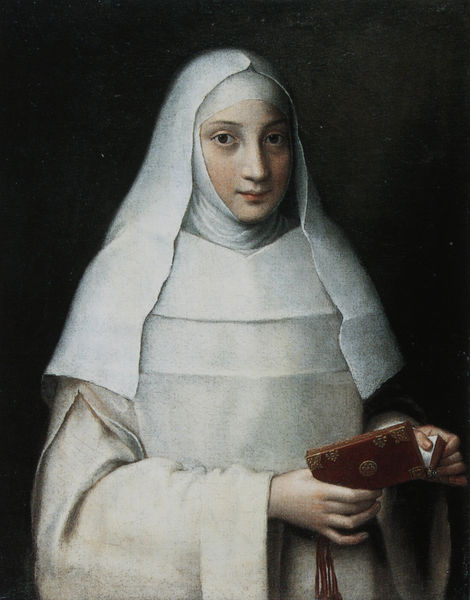
Titel: Porträt der Schwester der Künstlerin im Nonnengewand
Künstler: Sofonisba Anguissola
Standort: Southampton
Institution: Art Gallery
Schlagwörter: dunkel, gemälde, hand, kopf, körper, schatten, umhang, weiß, braun, brust, busen, finger, frau, grau, hell, hintergrund, kleid, kleider, licht, mund, nase, raum, schwarz, stirn, zimmer, blick, rose, rot, schleier, tuch, haube, hochformat, malerei, jung, kappe, wand, arm, arme, augen, band, bibel, falten, gesicht, kleidung, mensch, weit, ärmel, hals, hände, innenraum, portrait, porträt, schauen, kalt, auge, gewand, gold, kutte, stoff, stoffe, strick, tücher, mutter, person, augenbrauen, kinn, kontrast, lippe, lippen, rosa, rouge, schulter, schultern, kopfbedeckung, brüste, wangen, ruhe, ansicht, mauer, monochrom, ölgemälde, falte, kopftuch, grübchen, halstuch, pupillen, verzierung, faden, kordel, bauch, faltenwurf, oberkörper, wände, buch, glaube, kloster, groß, seite, nonne, beten, gebet, habit, novizin, schwester, rosig, pupille, einband, umschlag, tracht, talar, ledereinband, lesezeichen, büchlein, portät, leder, andacht, beschlag, fäden, schatulle, bänder, rosenkranz, gucken, beschläge, ornat, frisch, gebetbuch, paspel, burka, falen, großß, ärmelumschlag, oberin, gesict, leseband, ordenskleid, metallbeschläge, taschenbuch, kein ohr